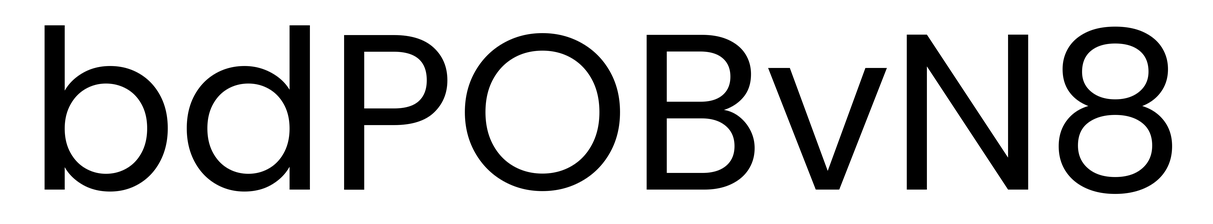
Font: Poppins-Regular